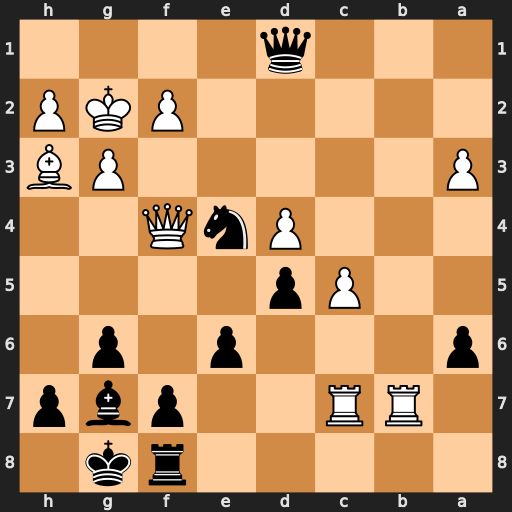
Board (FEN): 5rk1/1RR2pbp/p3p1p1/2Pp4/3PnQ2/P5PB/5PKP/3q4
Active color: b
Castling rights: -
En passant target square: -
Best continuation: Nd2 Rb1 Qxb1